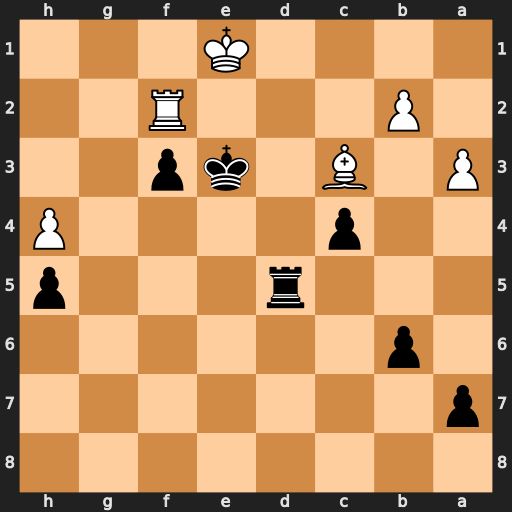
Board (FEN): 8/p7/1p6/3r3p/2p4P/P1B1kp2/1P3R2/4K3
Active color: b
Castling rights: -
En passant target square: -
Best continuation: Rd1+ Kxd1 Kxf2 Bd4+ Kf1